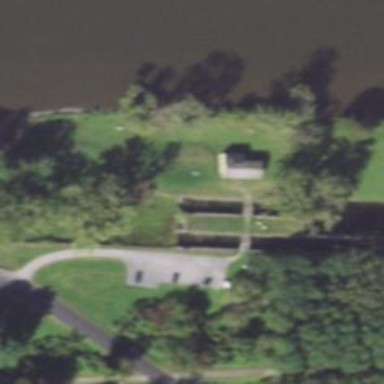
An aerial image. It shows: Lock gate along waterway.